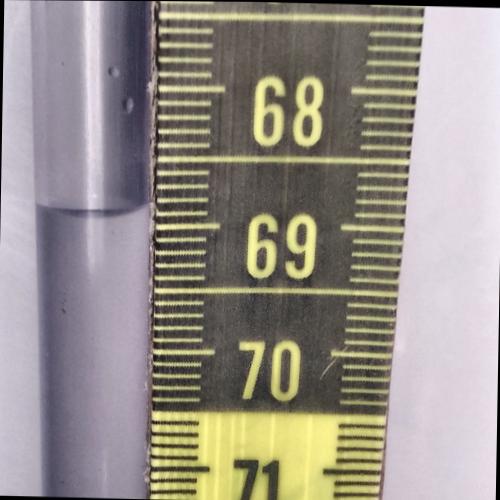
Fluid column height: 68.9 cm